Aerial crown-view tile of a tropical tree (Barro Colorado Island, Panama), acquired 20250414:
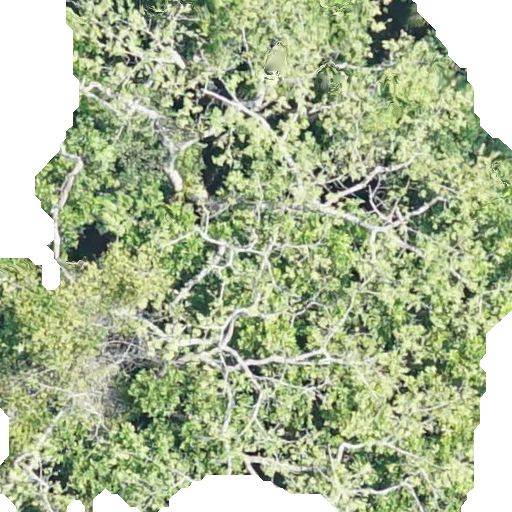
Species: Anacardium excelsum
GBIF accepted scientific name: Anacardium excelsum
Crown area: 376.988 m²